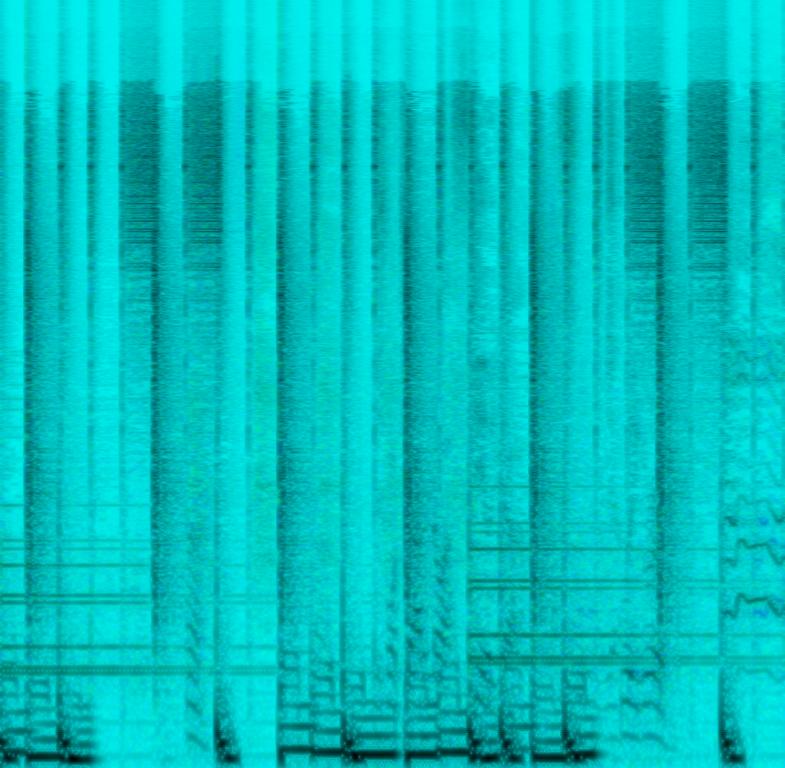
A digital drum is playing a simple groove with a digital bass. An e-piano is playing 2 chords to add some color to the song. A male voice is rapping with light adults in the background. In the background a female voice sample is coming in singing a little melody. This song may be playing in a car slowly riding down the streets.